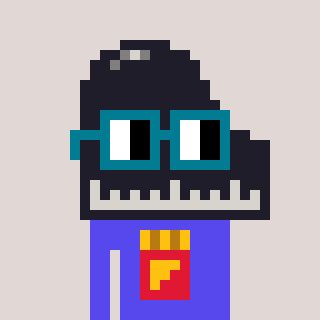
a pixel art character with square dark green glasses, a piano-shaped head and a computerblue-colored body on a warm background